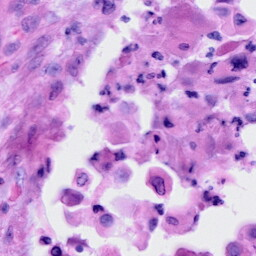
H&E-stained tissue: Cervix